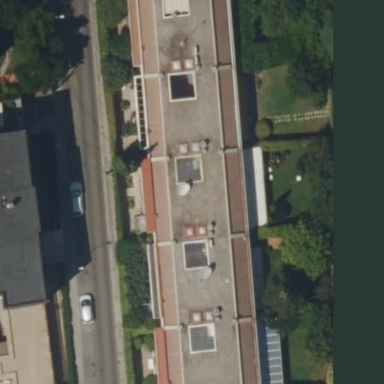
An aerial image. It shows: Terrace building.